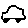
Label: car